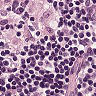
Metastatic tissue present: no